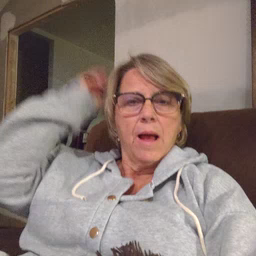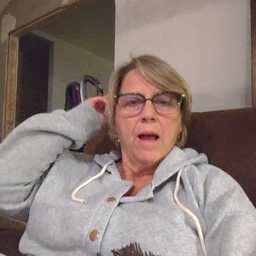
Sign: lion